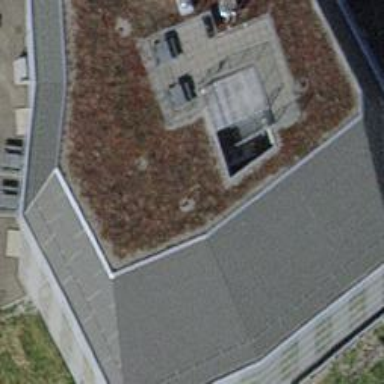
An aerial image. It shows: Office building.